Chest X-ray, PA view. Patient: 36 years old, sex F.
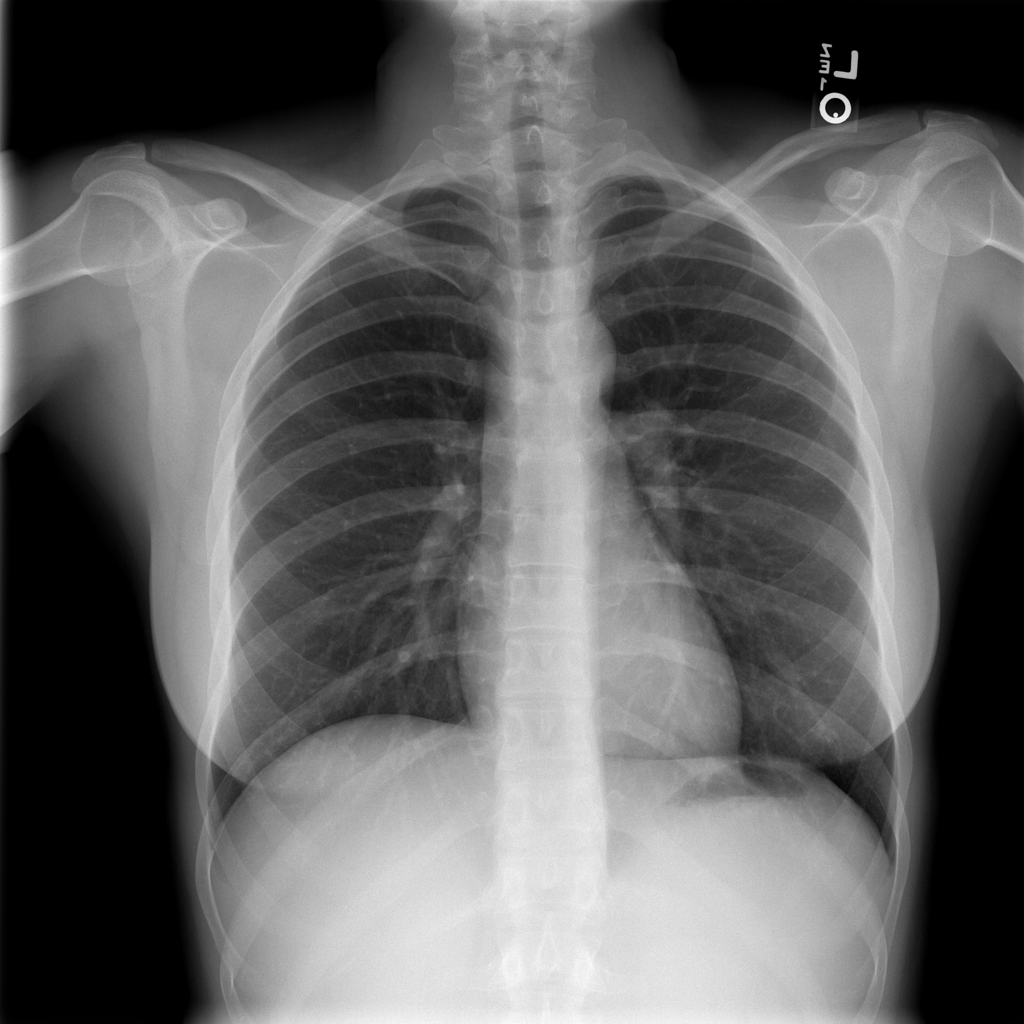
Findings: No Finding